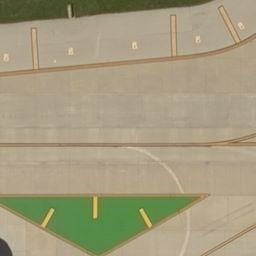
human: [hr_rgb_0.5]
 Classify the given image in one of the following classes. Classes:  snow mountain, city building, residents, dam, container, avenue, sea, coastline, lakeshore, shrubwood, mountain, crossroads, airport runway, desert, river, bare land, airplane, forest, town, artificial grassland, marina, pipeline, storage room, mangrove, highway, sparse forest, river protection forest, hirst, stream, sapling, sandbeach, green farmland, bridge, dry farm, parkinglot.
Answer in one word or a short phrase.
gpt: airport runway